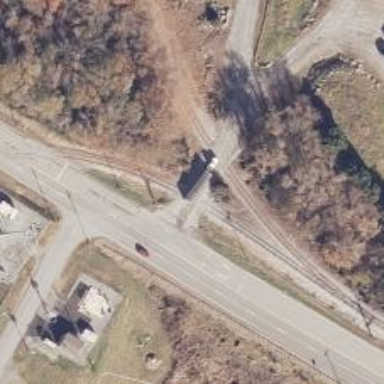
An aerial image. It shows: Railway level crossing.